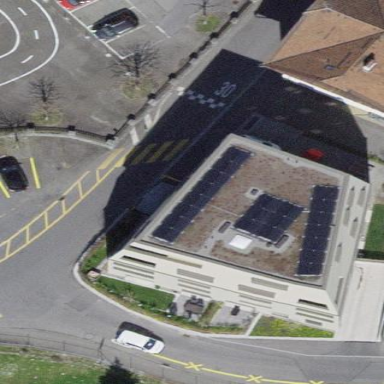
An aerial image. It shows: Solar power generator utilizing photovoltaic technology with solar photovoltaic panels.